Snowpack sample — Loveland Pass, Silver Plume, Colorado, USA (1/12/25, 11:40 AM MST)
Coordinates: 39.66, -105.88
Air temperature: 7 °F
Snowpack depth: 140 cm
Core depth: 10 cm
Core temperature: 41 °F
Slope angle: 11°, slope face: 30°
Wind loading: high
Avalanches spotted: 2
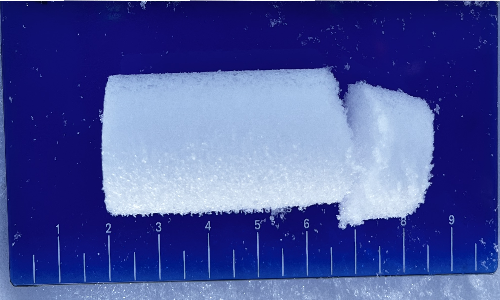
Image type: core
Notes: Pilot using slightly modified coring method that took too large segment for snow profile picturing, advised not to use in higher level models. Two avalanche on south face nearby, partially cloudy with light snow in the last 24 hours. Lots of wind loading on eastern features.